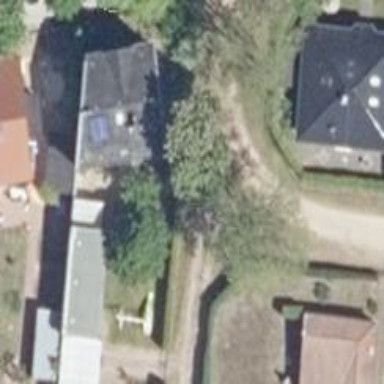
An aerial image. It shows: Residential road with compacted surface.